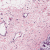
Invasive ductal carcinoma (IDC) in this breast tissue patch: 1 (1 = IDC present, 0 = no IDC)